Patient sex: M
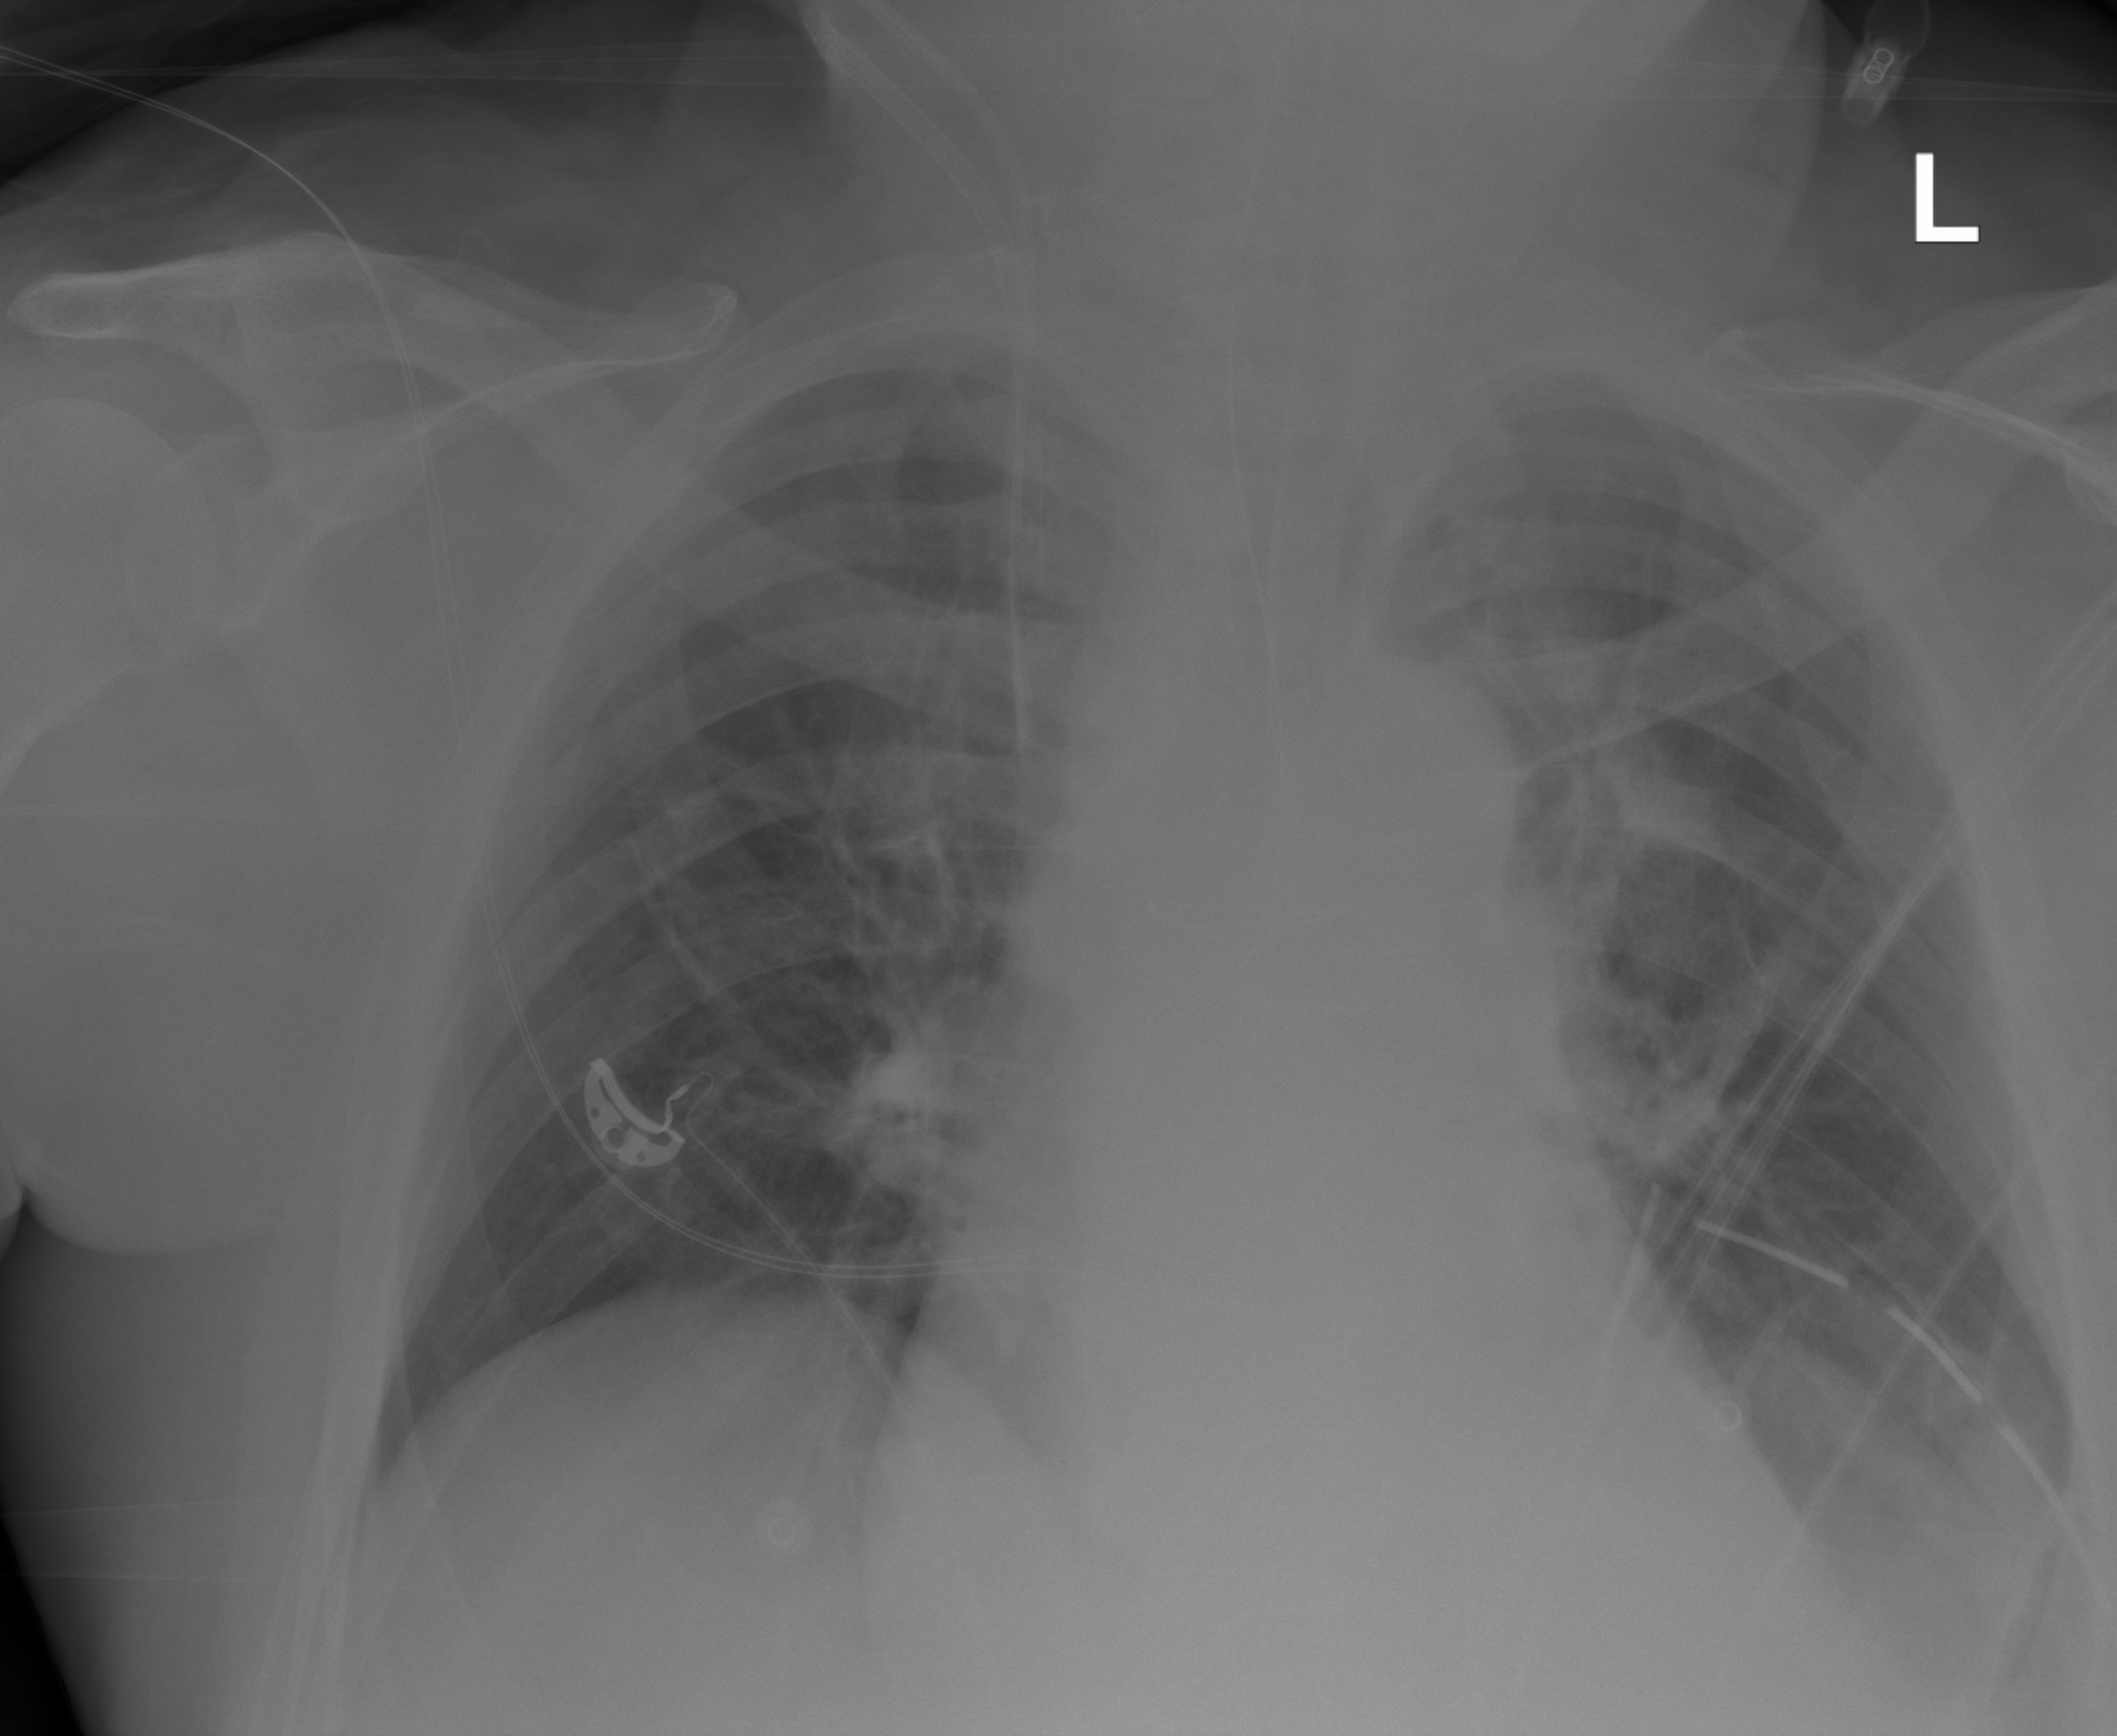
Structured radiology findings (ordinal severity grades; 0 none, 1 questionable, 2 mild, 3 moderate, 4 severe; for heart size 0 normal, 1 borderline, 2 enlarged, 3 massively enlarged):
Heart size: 2
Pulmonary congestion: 0
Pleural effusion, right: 0
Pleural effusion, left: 2
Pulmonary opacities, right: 0
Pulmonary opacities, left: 0
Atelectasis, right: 0
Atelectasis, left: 2